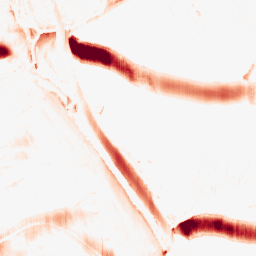
Category: morphological
Decomposition family: morphological_ellipse
Decomposition parameters: operation: opening
width: 30
height: 5
Upsampling method: lanczos
Upsampling parameters: scale: 2
Upsampling scale: 2